Question: Count the number of objects in the diagram.
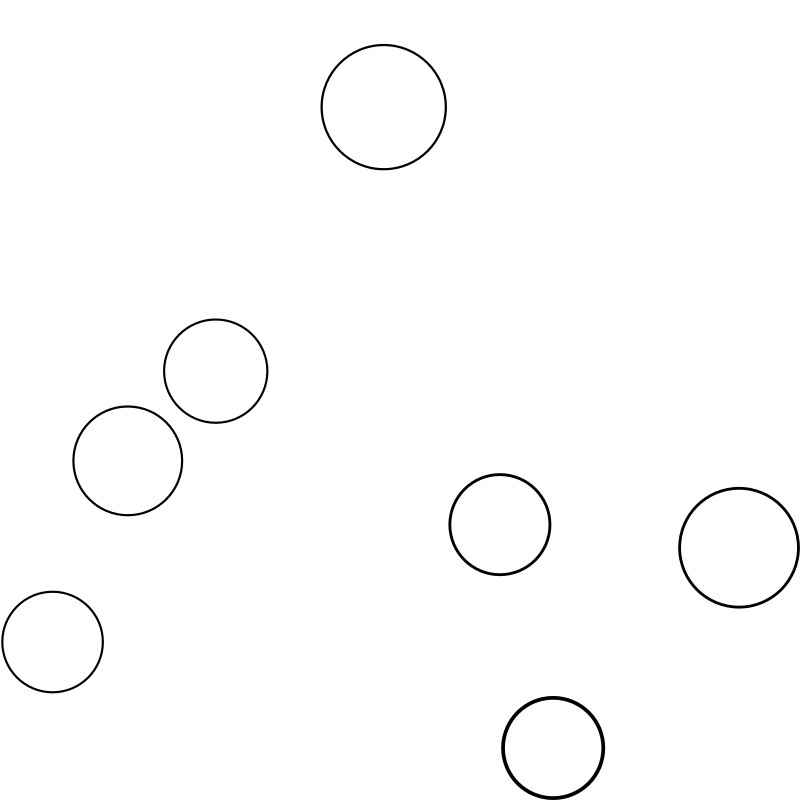
Answer: 7